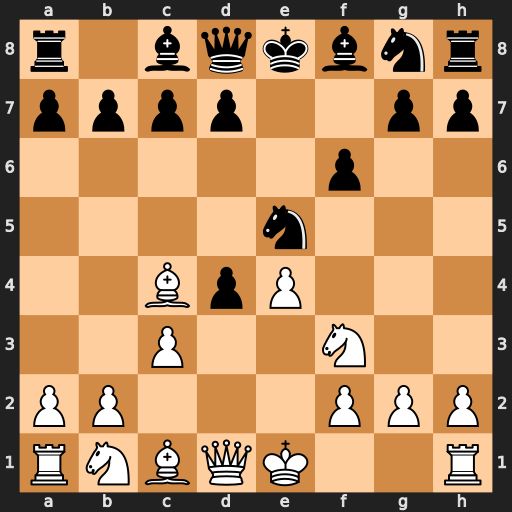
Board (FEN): r1bqkbnr/pppp2pp/5p2/4n3/2BpP3/2P2N2/PP3PPP/RNBQK2R
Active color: w
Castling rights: KQkq
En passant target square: -
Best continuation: Nxe5